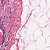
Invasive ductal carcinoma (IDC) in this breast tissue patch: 0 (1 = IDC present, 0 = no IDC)